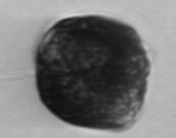
Label: Alexandrium_catenella